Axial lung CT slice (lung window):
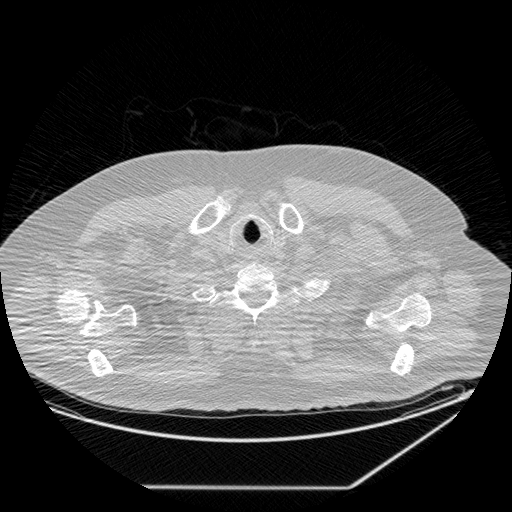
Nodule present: no